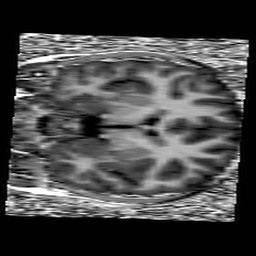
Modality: UNIT1
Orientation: coronal
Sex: female
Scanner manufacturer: siemens
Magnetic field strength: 3 T
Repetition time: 5 s
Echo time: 0.00368 s